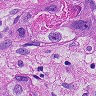
Metastatic tissue present: yes